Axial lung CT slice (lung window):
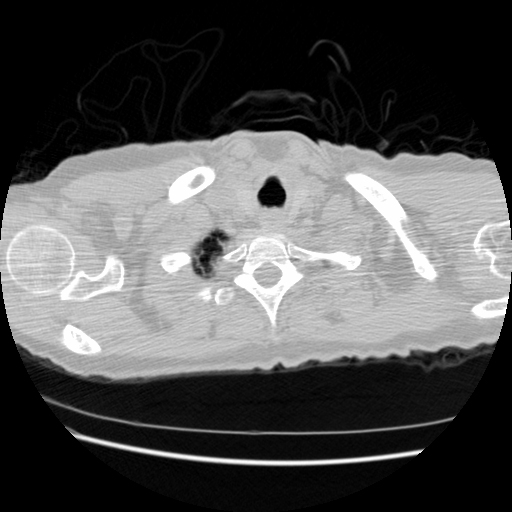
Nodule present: no